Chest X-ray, PA view. Patient: 70 years old, sex M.
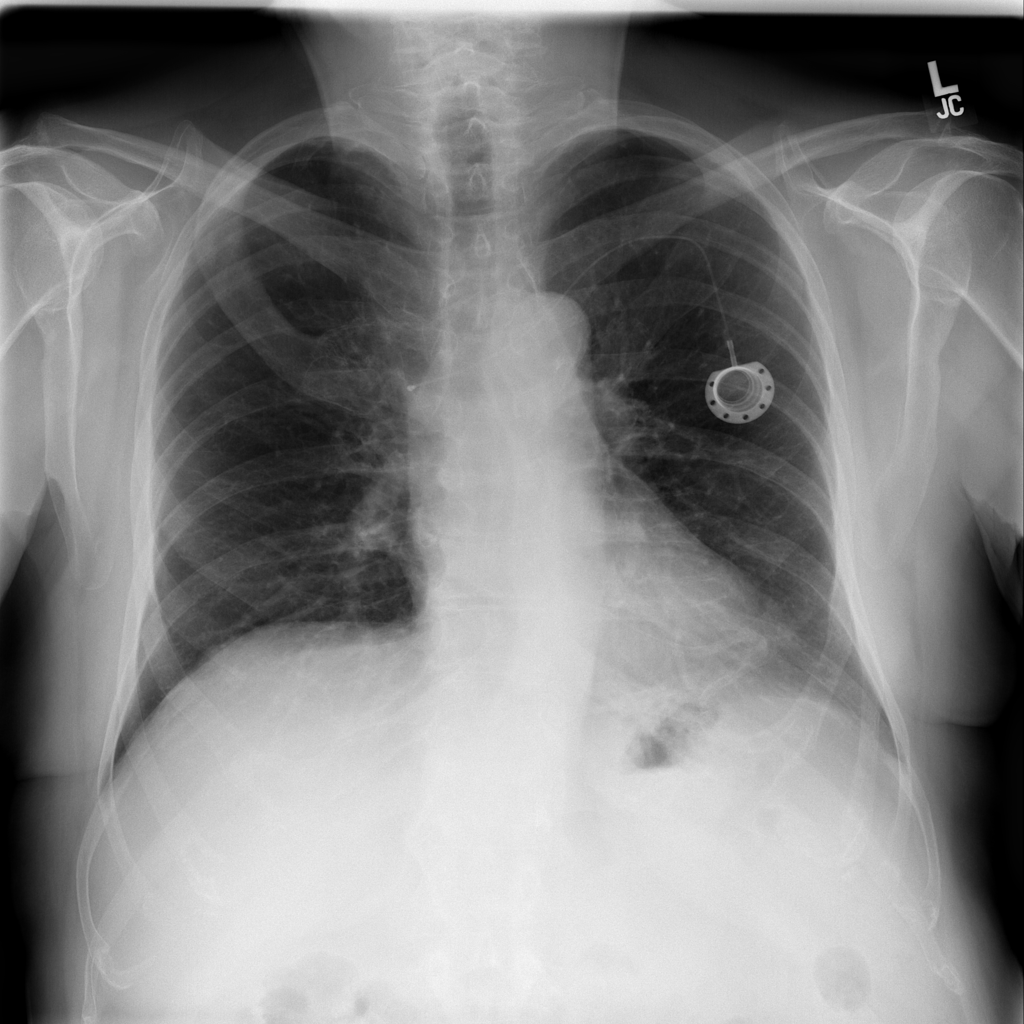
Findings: No Finding